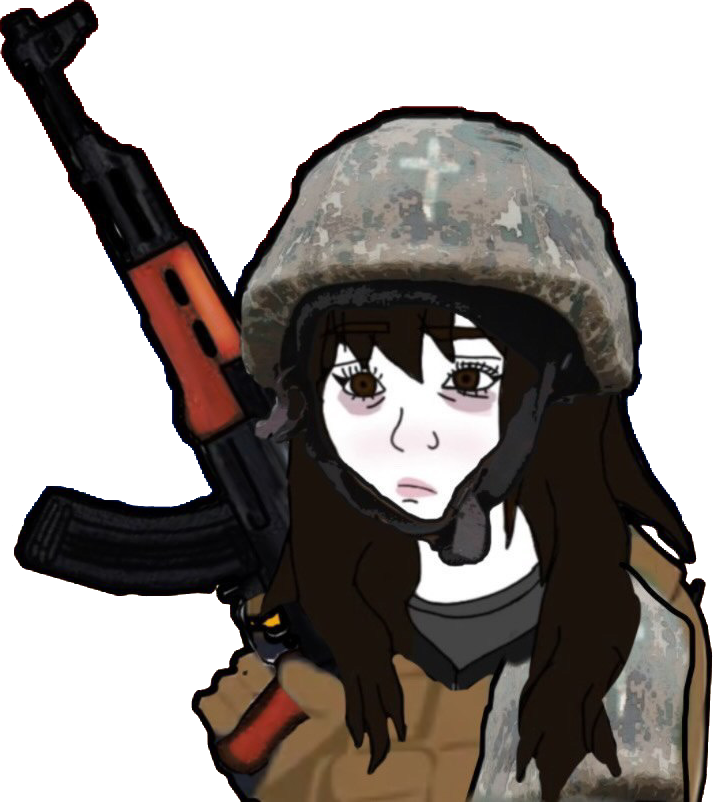
Label: 5_Doomer_Girl